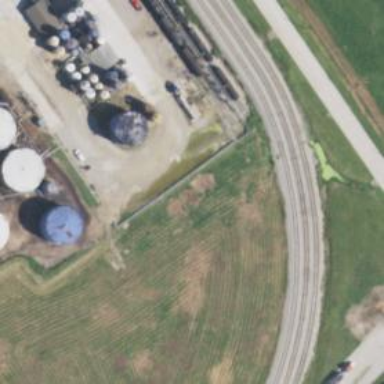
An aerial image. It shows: Storage tank that is man-made.